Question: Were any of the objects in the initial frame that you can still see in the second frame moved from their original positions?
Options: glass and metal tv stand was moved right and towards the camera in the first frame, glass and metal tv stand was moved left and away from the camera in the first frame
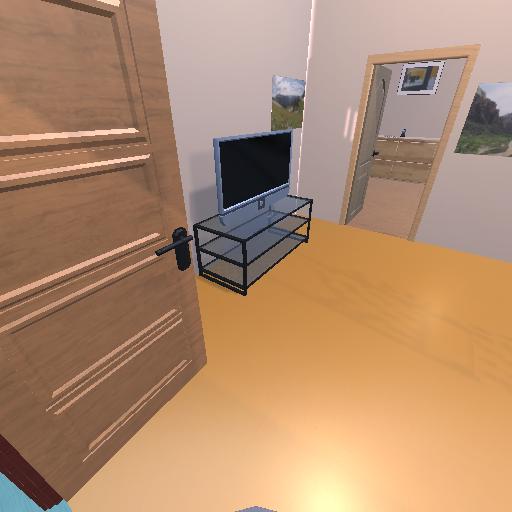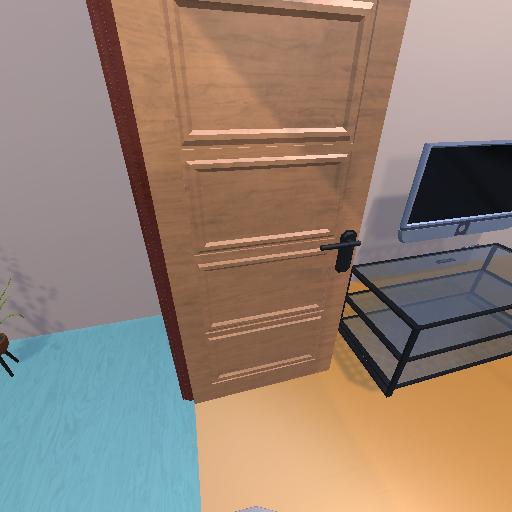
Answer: glass and metal tv stand was moved right and towards the camera in the first frame